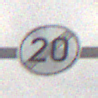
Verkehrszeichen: EndeGeschwindigkeit20
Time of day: MorningAfternoon
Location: Outdoor (Nature)
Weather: Overcast
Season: Winter
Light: Natural